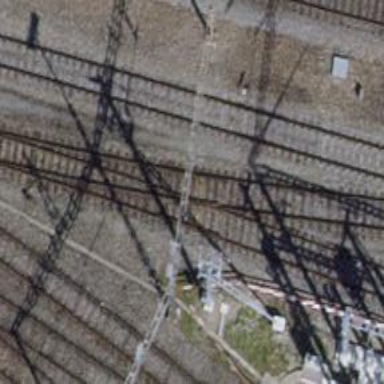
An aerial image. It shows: Single-track electrified railway siding with contact line.